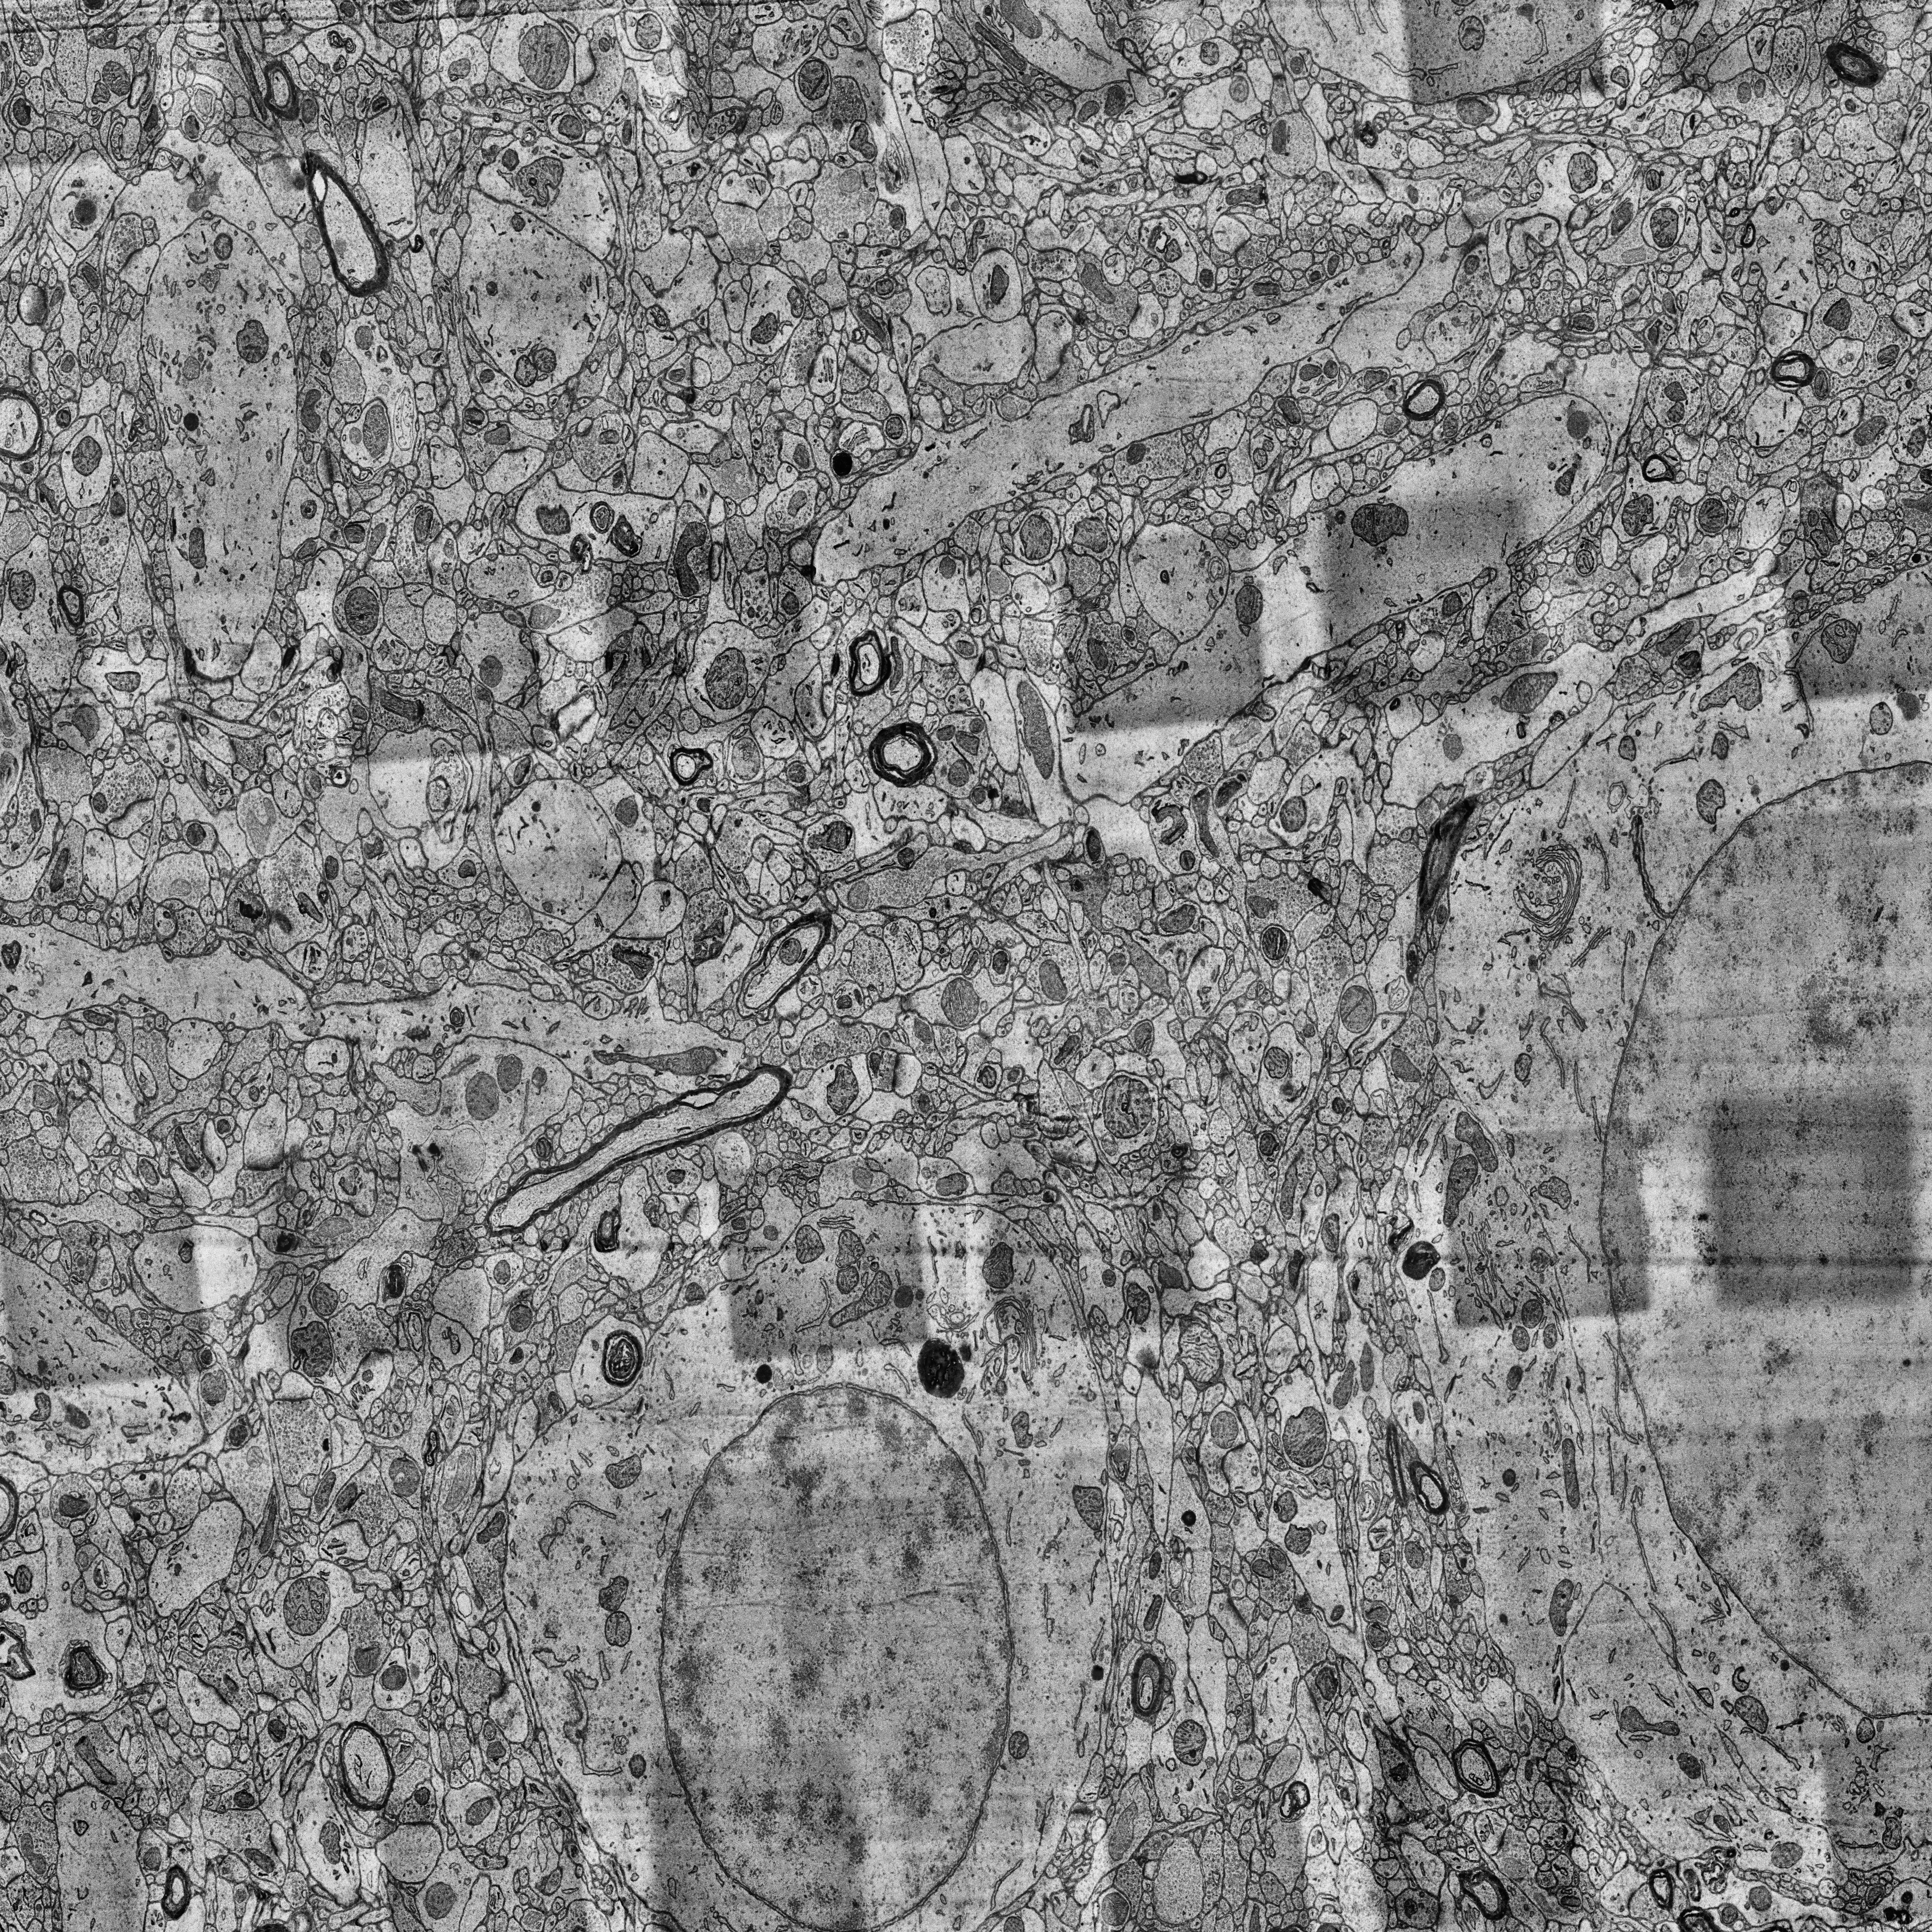
Electron microscopy slice of human cortex tissue
Slice depth (z): 382
Mitochondria instances in slice: 416